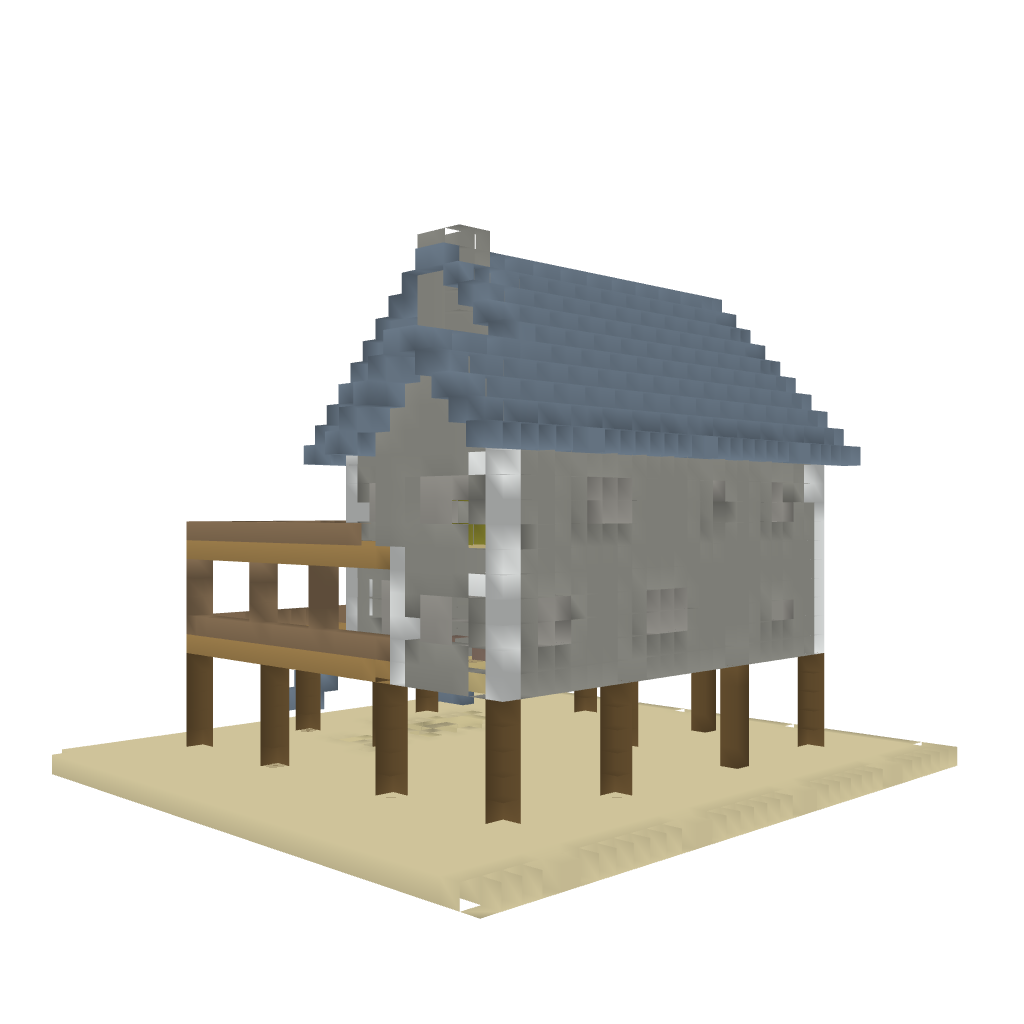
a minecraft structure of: Beach House